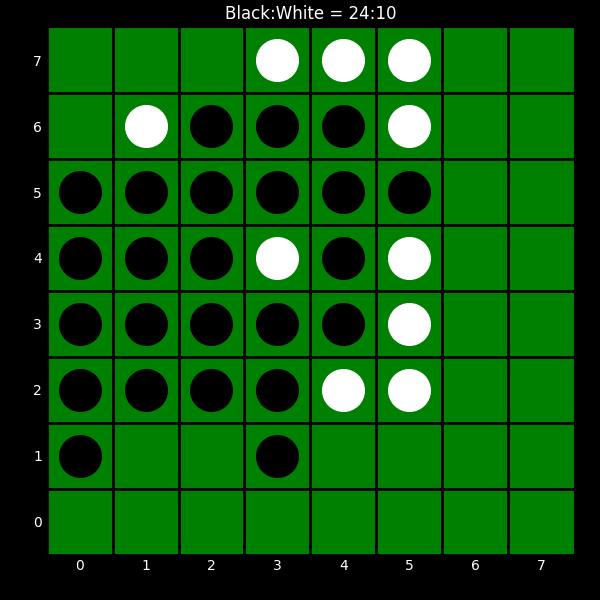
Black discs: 24
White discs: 10